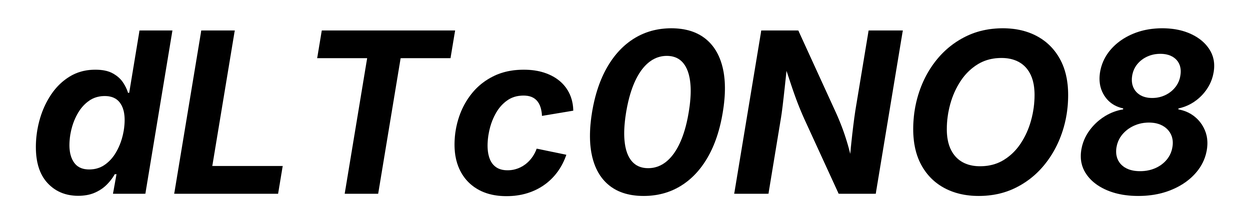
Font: Inter-Italic_Bold_Italic